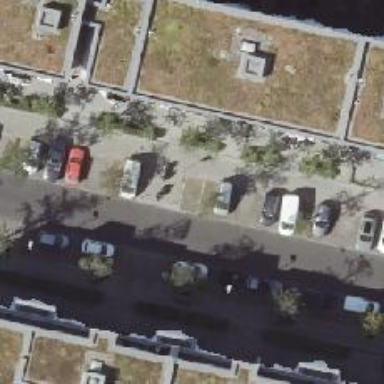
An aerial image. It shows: Parking space.